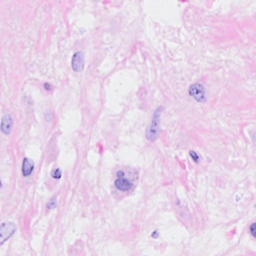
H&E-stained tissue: Breast